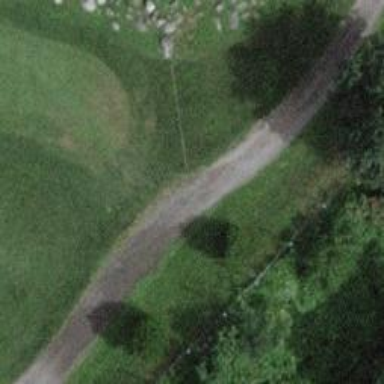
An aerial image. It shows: Designated golf cart path which is track with grade 1 quality.